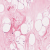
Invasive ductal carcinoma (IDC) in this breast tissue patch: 0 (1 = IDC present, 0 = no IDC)